This continuous-wavelet-transform scalogram was computed from a bearing vibration snapshot. What is the most likely bearing condition (normal, inner_race, outer_race, ball)?
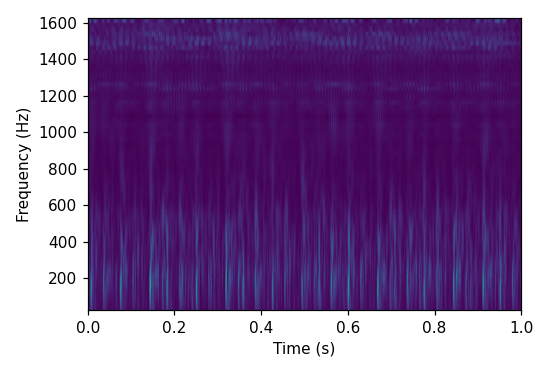
Answer: outer_race